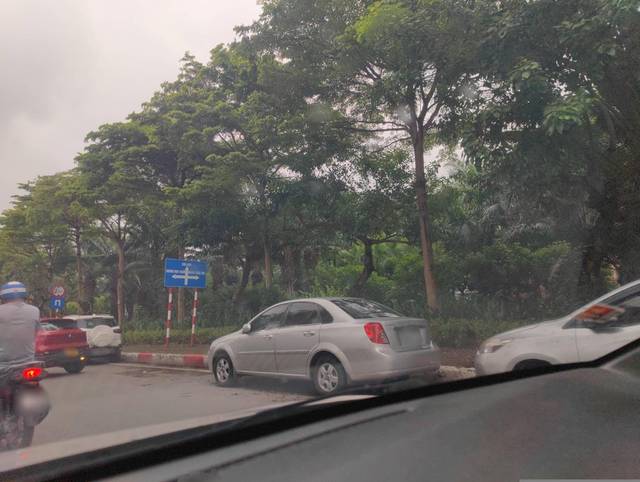
Region: Vietnam
Coordinates: 21.048, 105.805